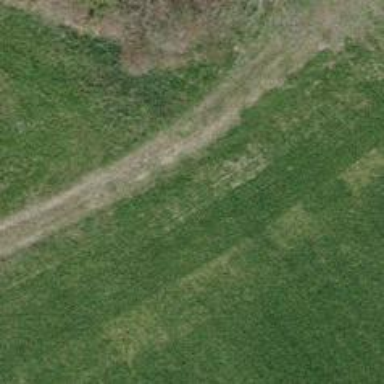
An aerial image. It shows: Track with grade5 tracktype.